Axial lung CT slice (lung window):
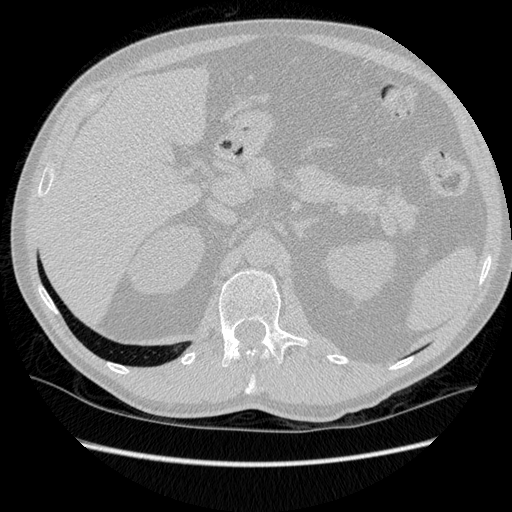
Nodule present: no